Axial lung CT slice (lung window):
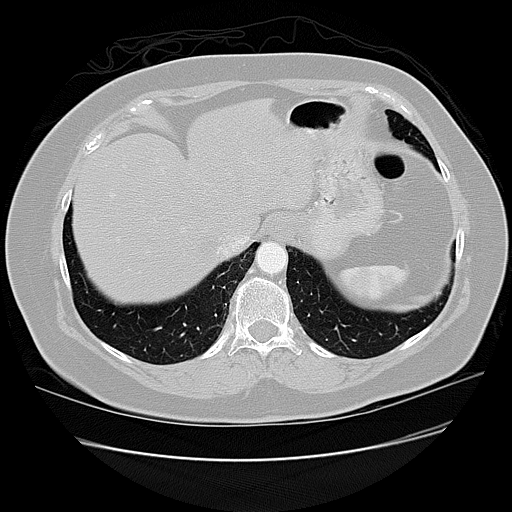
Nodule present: no